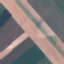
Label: AnnualCrop